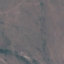
Label: HerbaceousVegetation